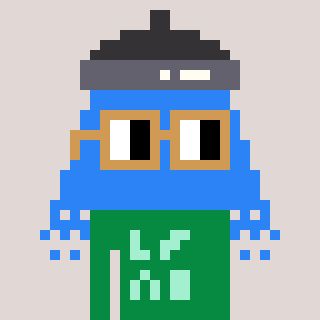
a pixel art character with square brown glasses, a shower-shaped head and a green-colored body on a warm background